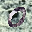
Label: 0